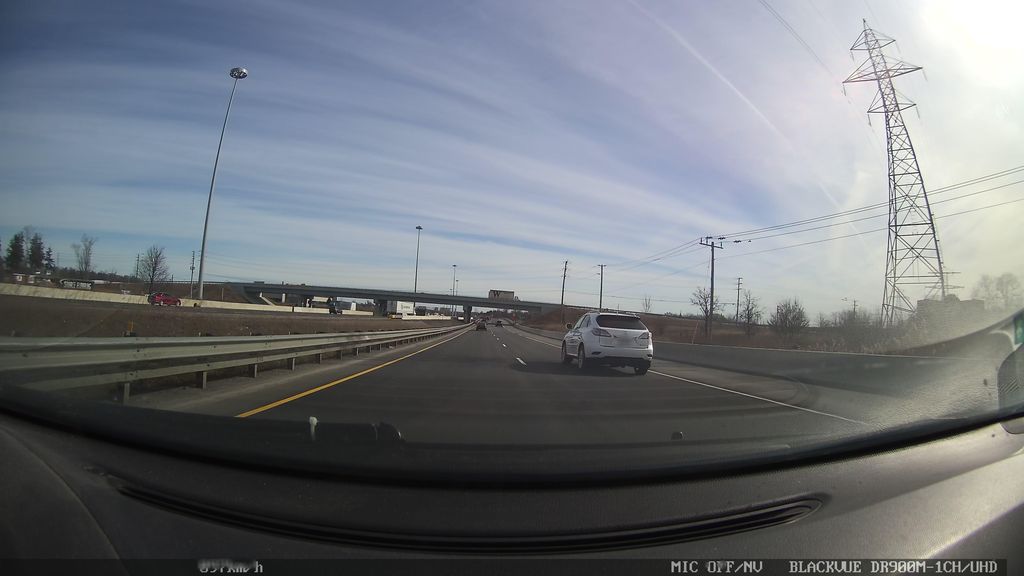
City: kitchener-waterloo